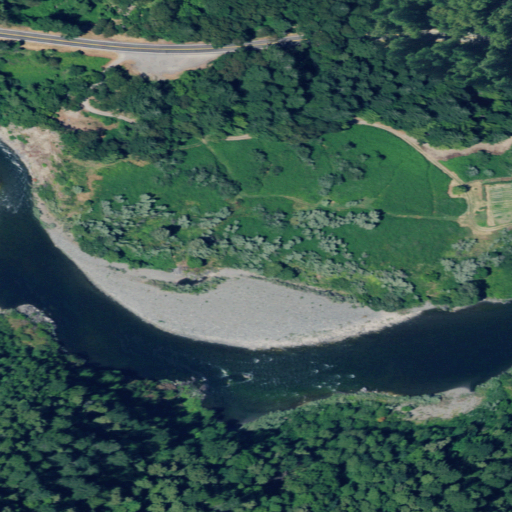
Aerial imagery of bar in California named Saints Rest Bar containing evergreen forest, open water, herbaceous wetlands, mixed forest, woody wetlands, open development, barren land, low intensity development, and medium intensity development